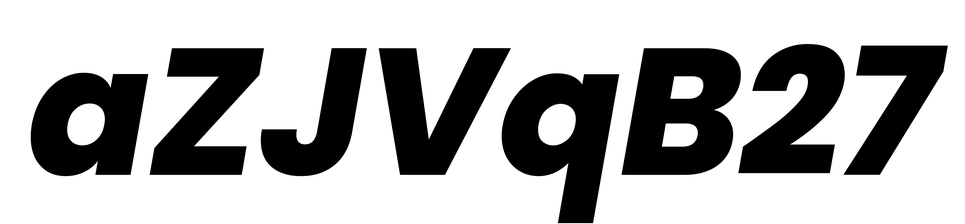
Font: Poppins-ExtraBoldItalic